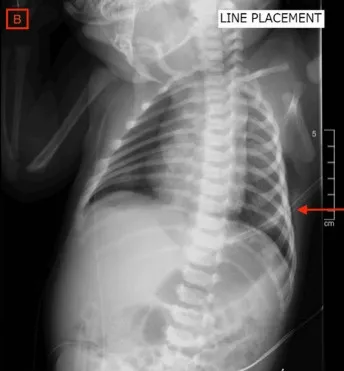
B. Chest X-ray on the first day of life after left chest tube placement (red arrow) without signs of subcutaneous emphysema.
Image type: radiology (x_ray)